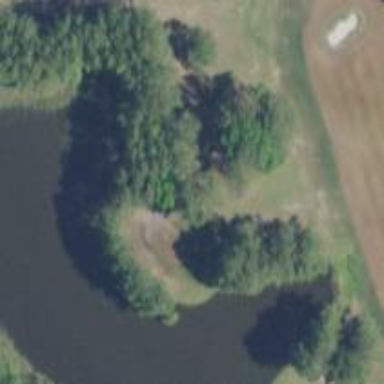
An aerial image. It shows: Rough grassy area used for golf.